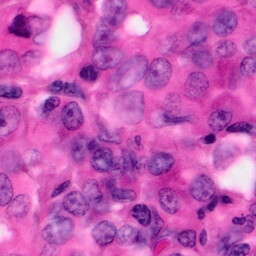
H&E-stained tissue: Pancreatic